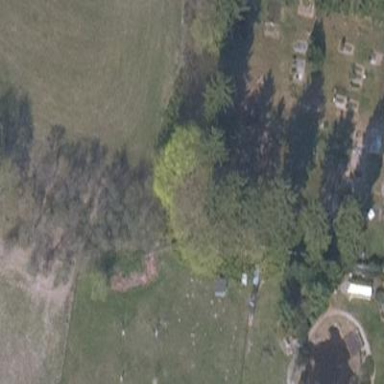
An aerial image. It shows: Cemetery.